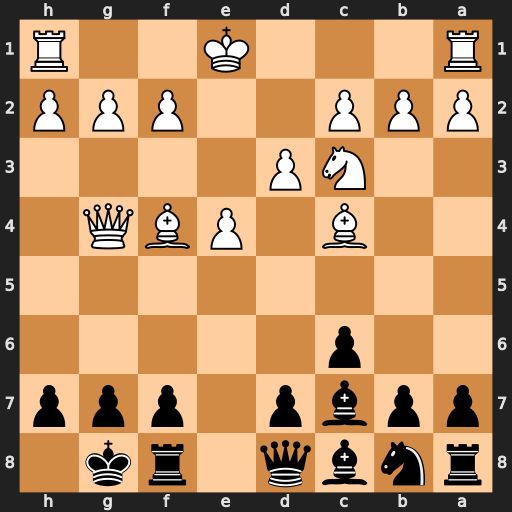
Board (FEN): rnbq1rk1/ppbp1ppp/2p5/8/2B1PBQ1/2NP4/PPP2PPP/R3K2R
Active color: b
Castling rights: KQ
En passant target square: -
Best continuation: d5 Bxc7 Qxc7 Qg3 Qxg3 hxg3 dxc4